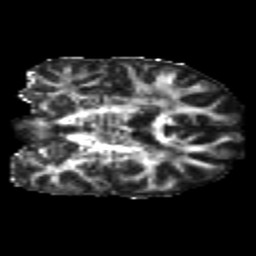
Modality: FA
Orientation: coronal
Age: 22
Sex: male
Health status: healthy
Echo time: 0.074 s